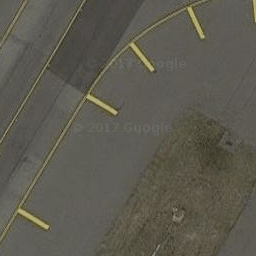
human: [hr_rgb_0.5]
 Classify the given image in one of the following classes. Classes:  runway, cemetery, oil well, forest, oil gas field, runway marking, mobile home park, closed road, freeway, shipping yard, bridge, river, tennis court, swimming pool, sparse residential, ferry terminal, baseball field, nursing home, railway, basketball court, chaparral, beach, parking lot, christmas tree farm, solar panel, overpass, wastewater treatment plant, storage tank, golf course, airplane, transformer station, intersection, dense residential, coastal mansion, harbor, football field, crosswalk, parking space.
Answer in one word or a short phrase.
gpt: runway marking